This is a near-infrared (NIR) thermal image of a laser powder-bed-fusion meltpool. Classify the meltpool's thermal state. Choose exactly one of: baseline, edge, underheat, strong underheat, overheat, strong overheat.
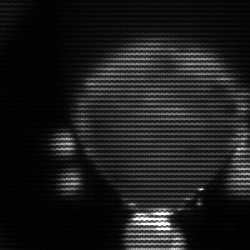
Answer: edge